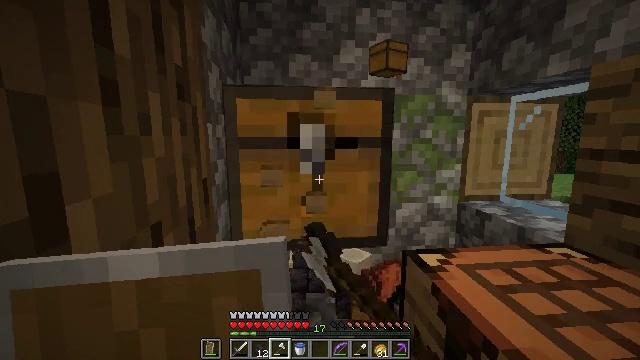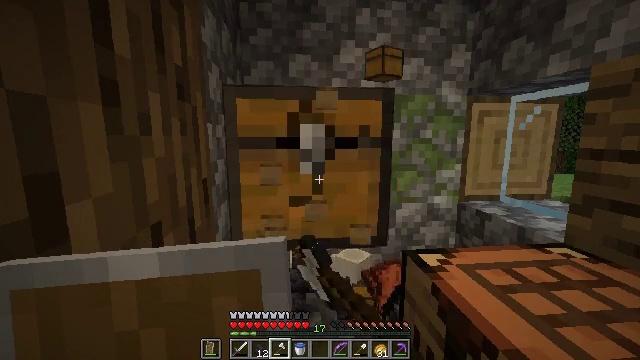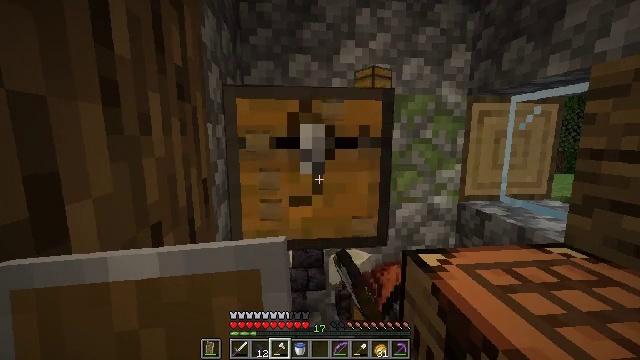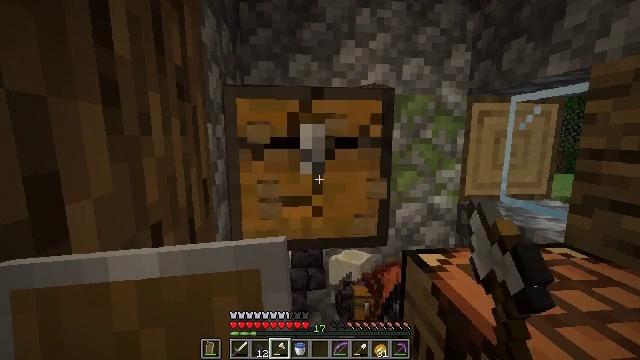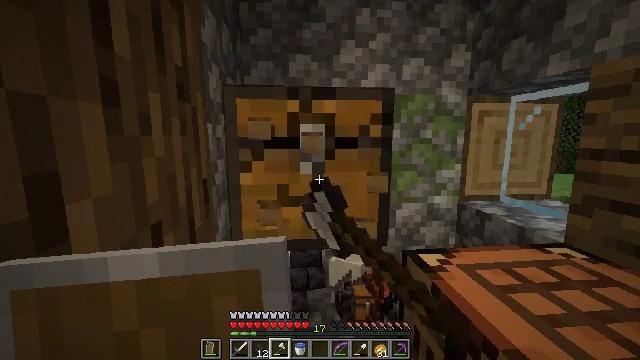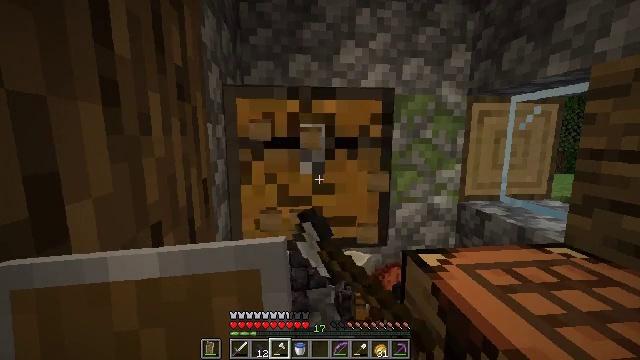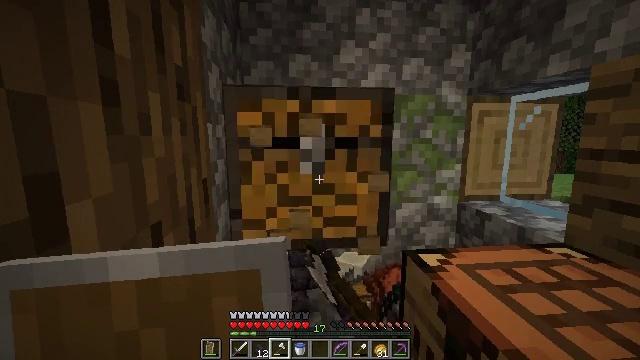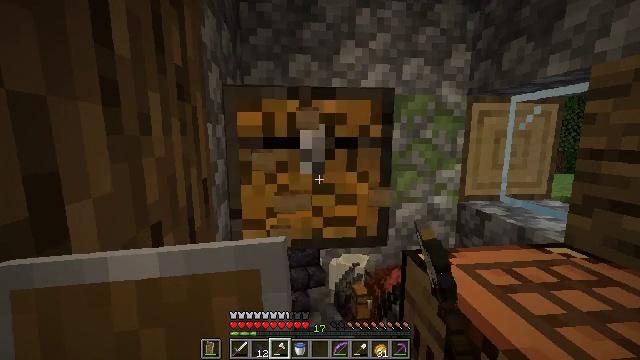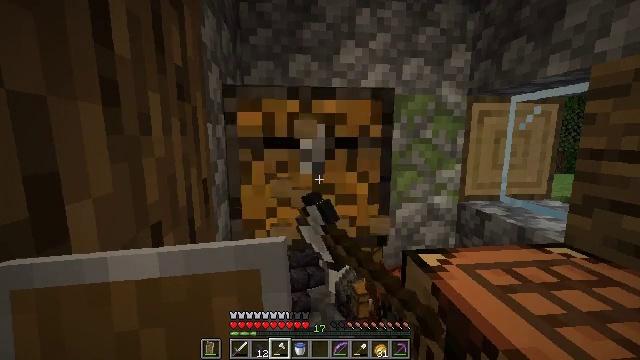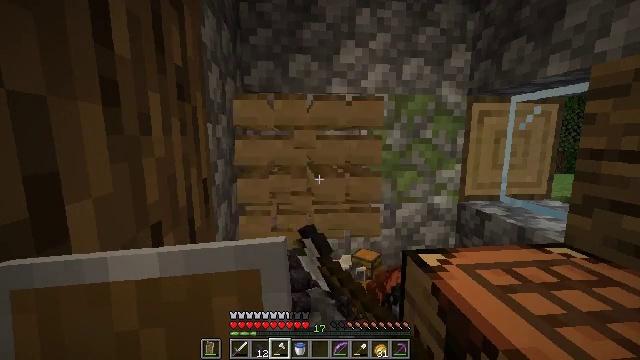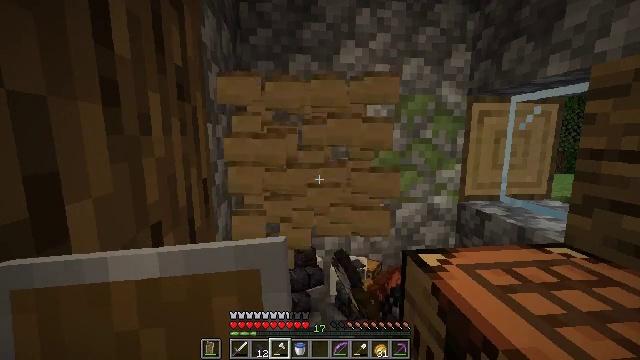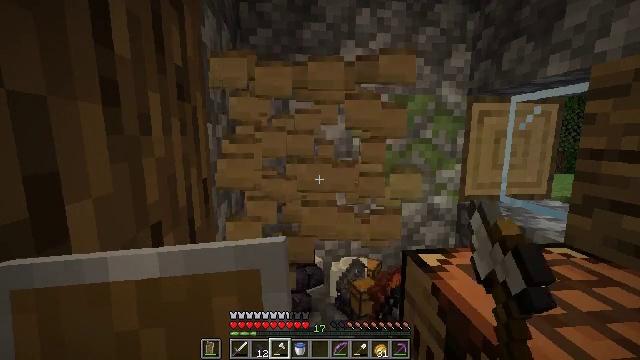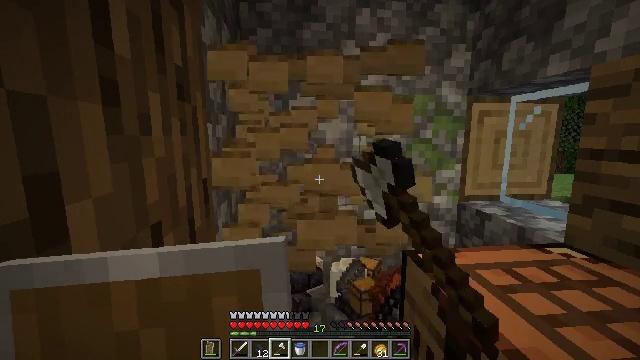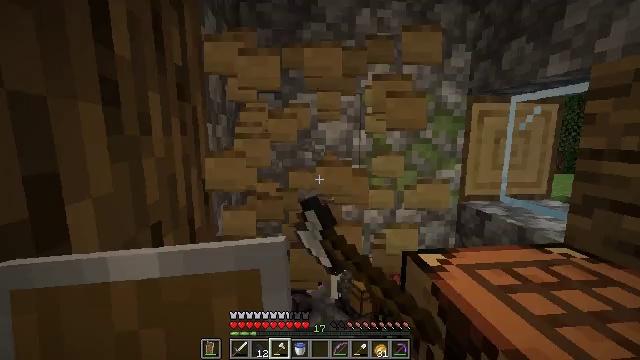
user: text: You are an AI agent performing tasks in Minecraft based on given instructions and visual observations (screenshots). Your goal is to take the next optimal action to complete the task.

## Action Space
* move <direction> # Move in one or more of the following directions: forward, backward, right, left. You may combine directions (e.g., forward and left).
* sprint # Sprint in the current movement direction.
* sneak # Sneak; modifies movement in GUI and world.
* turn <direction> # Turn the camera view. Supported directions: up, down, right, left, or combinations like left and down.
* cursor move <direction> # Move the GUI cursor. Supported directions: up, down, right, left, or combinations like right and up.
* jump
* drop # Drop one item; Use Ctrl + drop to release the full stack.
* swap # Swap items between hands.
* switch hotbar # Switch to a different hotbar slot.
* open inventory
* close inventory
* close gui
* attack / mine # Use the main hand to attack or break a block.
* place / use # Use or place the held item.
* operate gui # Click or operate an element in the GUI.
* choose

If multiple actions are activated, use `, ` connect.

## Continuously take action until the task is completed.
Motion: motion action
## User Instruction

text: Gather the chest from its place.
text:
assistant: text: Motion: attack / mine
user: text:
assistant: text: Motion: attack / mine
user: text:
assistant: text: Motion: attack / mine
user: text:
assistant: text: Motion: attack / mine
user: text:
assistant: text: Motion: attack / mine
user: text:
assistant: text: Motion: attack / mine
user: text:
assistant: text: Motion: attack / mine
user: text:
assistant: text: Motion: attack / mine
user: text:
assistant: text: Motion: attack / mine
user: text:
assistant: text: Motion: attack / mine
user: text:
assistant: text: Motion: attack / mine
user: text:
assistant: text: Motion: attack / mine
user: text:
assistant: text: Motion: no_op
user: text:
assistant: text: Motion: no_op